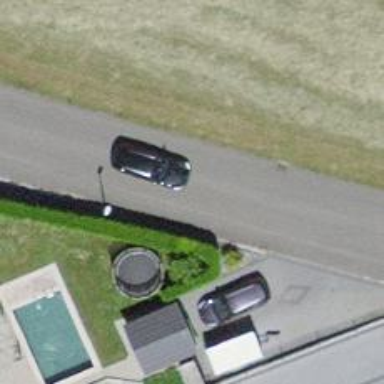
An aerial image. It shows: Hedge barrier.